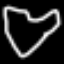
Label: diamond